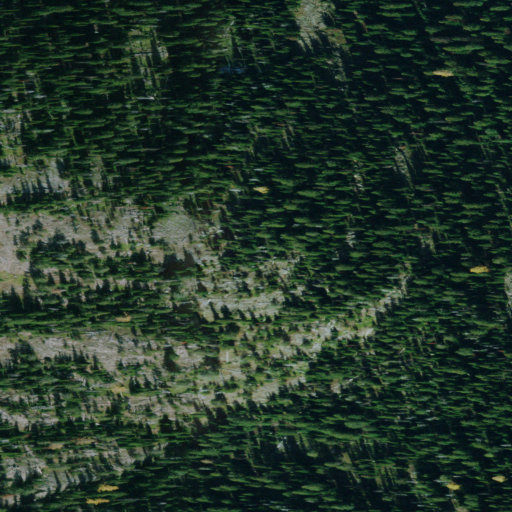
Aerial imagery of mountain in Montana named Tenmile Mountain containing evergreen forest and shrub